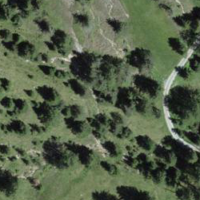
EUNIS habitat code: 26
Species observed at this site:
Aster alpinus
Cyaniris semiargus
Polyommatus icarus
Tussilago farfara
Erebia alberganus